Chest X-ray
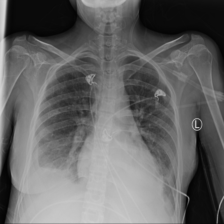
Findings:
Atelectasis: negative
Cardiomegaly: negative
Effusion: positive
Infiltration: positive
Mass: negative
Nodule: negative
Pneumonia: negative
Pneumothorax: negative
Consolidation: negative
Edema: negative
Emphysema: negative
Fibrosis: negative
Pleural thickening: negative
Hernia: negative